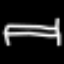
Label: bed